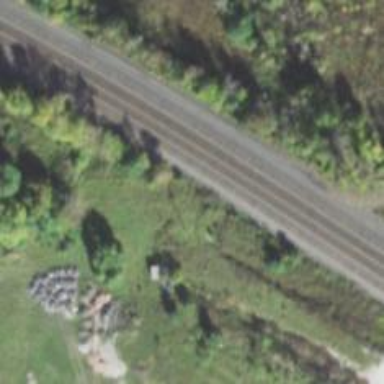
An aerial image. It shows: Railway track.